Field crop: maize
Growth stage: 2
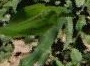
Species: maize